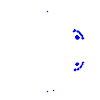
Particle: pion